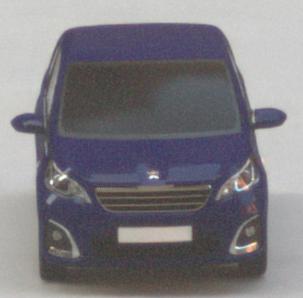
Make: Peugeot
Model: 108 1.0 VTi 68
Detailed model: 108
Model produced from: 2015/03
Model produced until: 2016/10
Doors: 3
Color: blue
Road condition: dry road
Daytime: morning or afternoon
Contrast: medium contrast